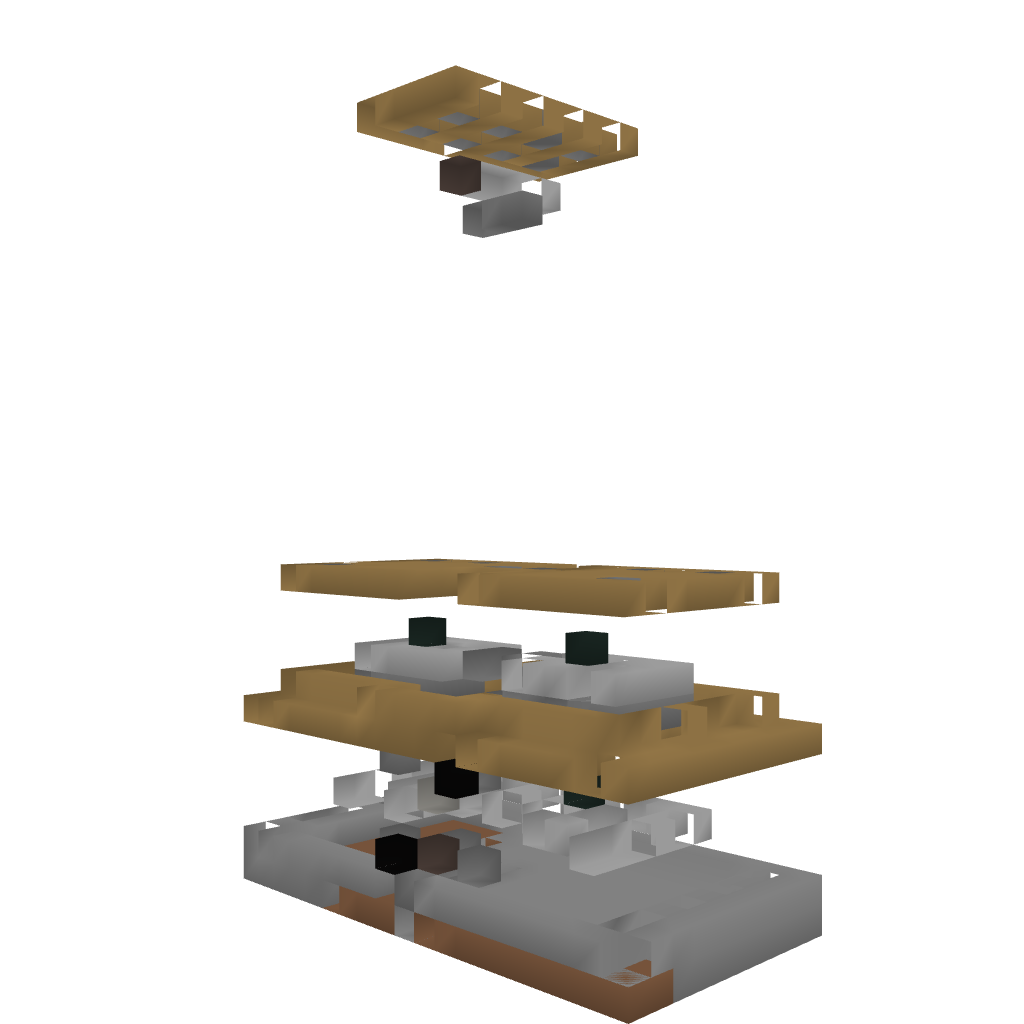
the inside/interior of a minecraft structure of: Iron Arrow